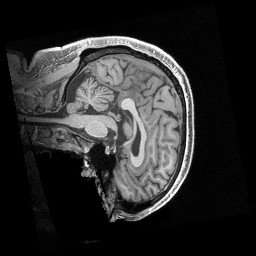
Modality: T1w
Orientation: sagittal
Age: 29
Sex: male
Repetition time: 2.4 s
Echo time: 0.00222 s